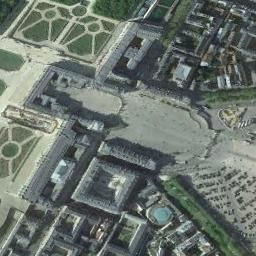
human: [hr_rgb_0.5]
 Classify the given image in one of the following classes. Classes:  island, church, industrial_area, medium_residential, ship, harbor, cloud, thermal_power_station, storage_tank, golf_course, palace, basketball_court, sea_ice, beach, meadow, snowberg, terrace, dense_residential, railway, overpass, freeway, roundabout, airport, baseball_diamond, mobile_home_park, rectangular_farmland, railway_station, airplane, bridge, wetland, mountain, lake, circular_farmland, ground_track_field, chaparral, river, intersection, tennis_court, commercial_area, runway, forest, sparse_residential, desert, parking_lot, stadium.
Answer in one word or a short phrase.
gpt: palace